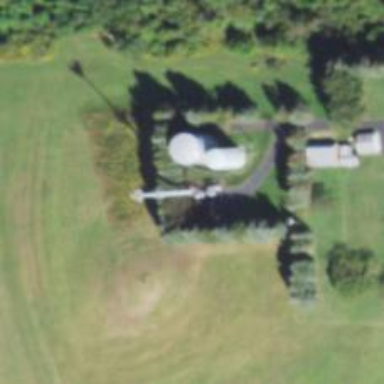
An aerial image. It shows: Service building with communication mast tower.